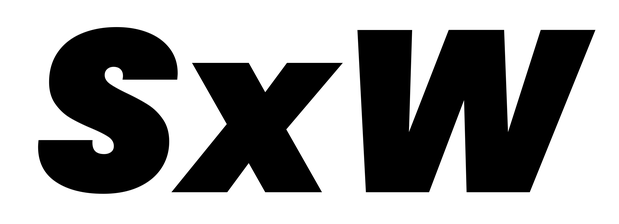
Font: Poppins-BlackItalic